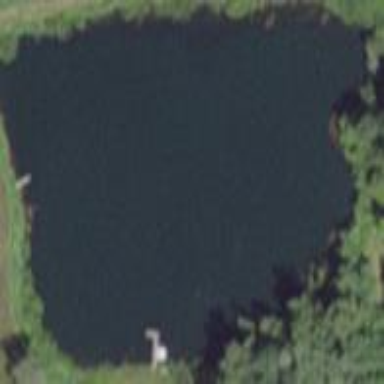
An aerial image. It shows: Peaceful pond surrounded by nature.